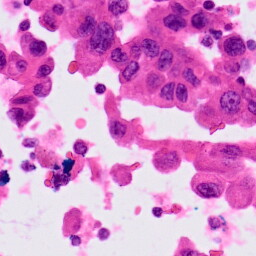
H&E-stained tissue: Lung